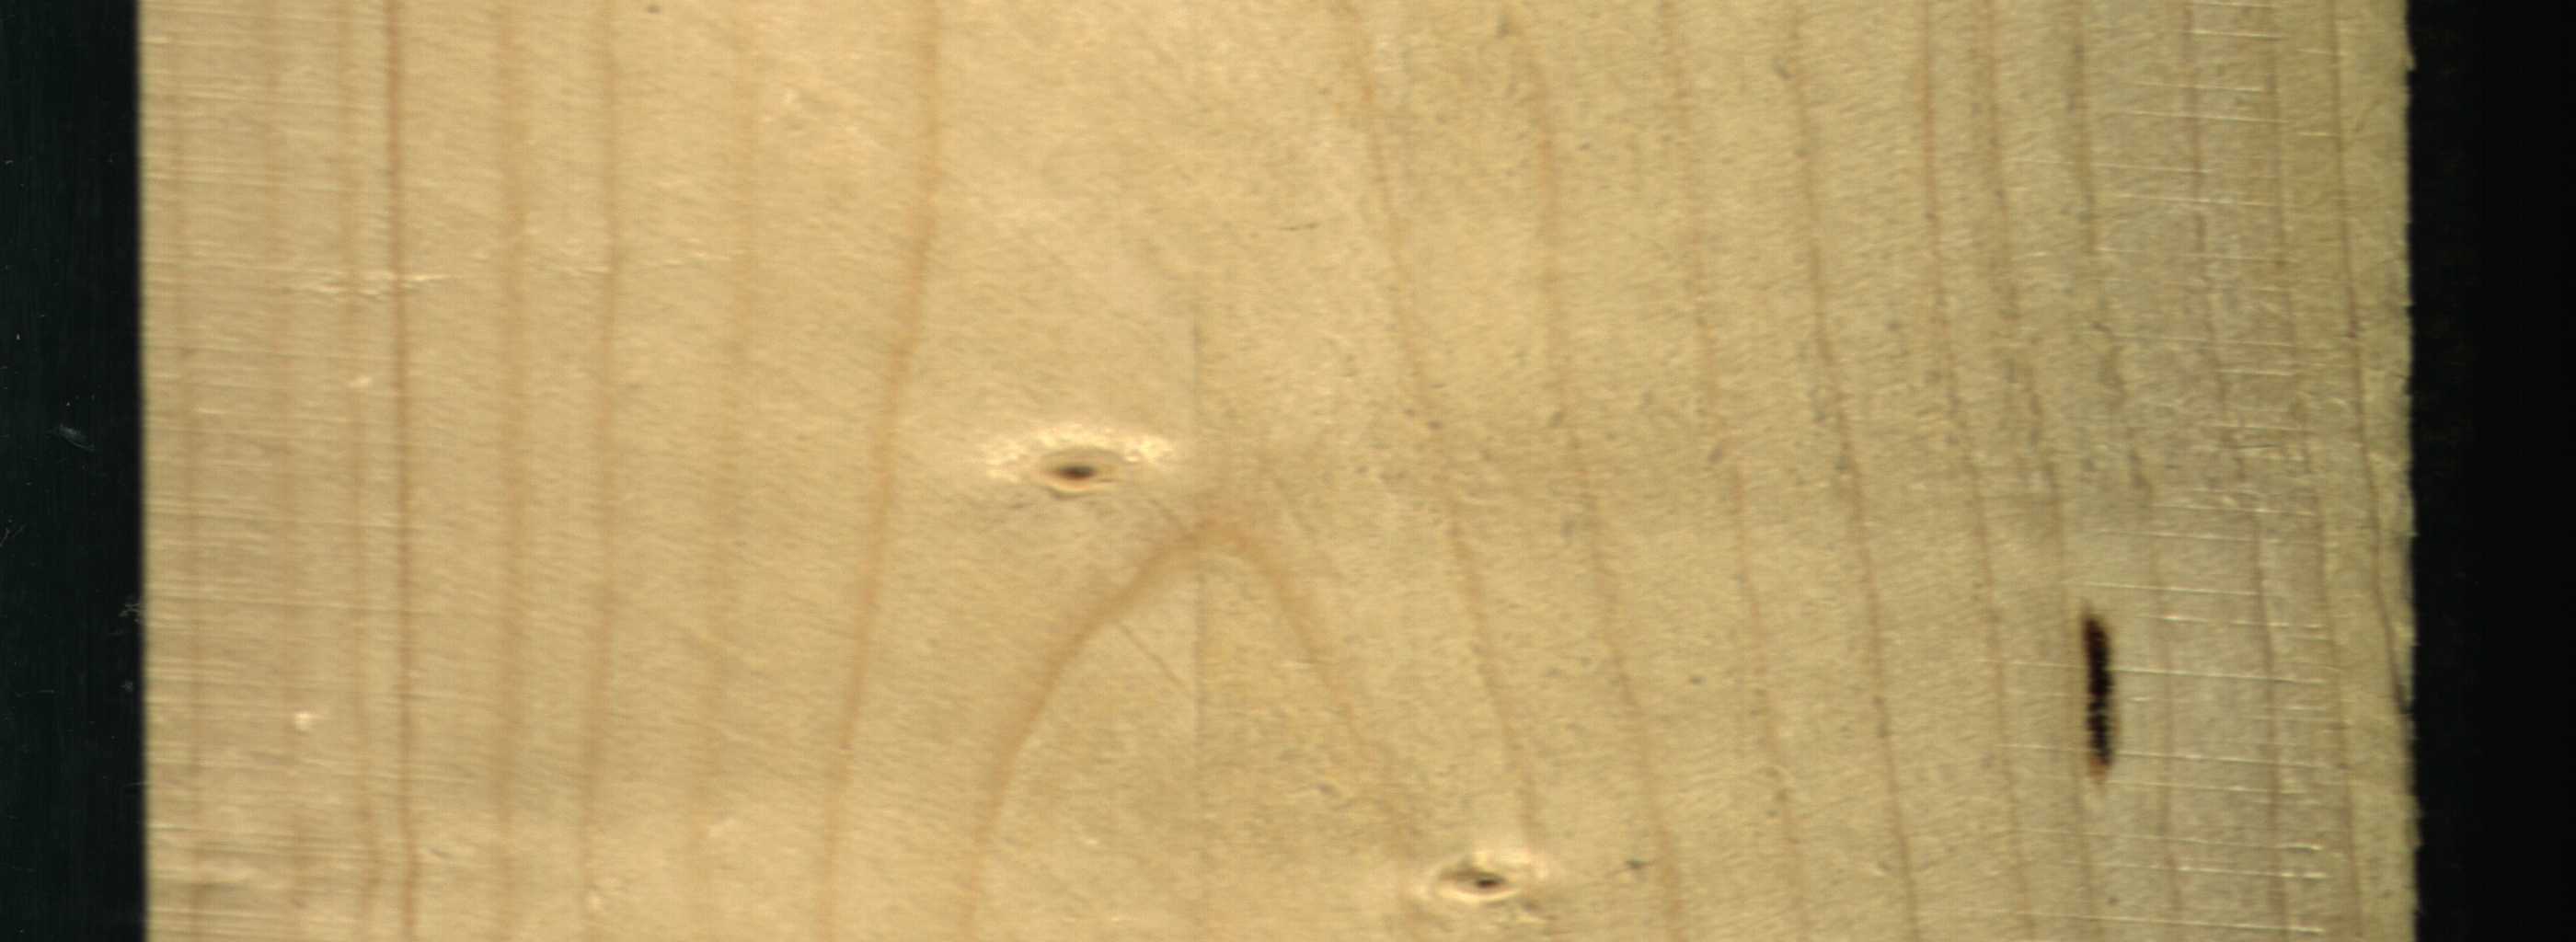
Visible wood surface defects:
resin
Live_Knot
Live_Knot